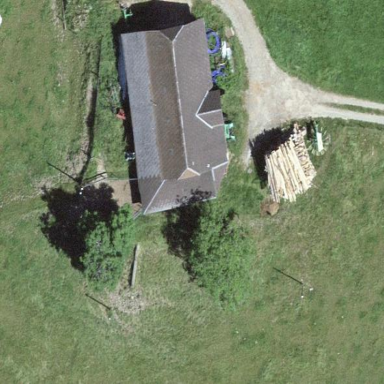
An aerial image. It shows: Barn.